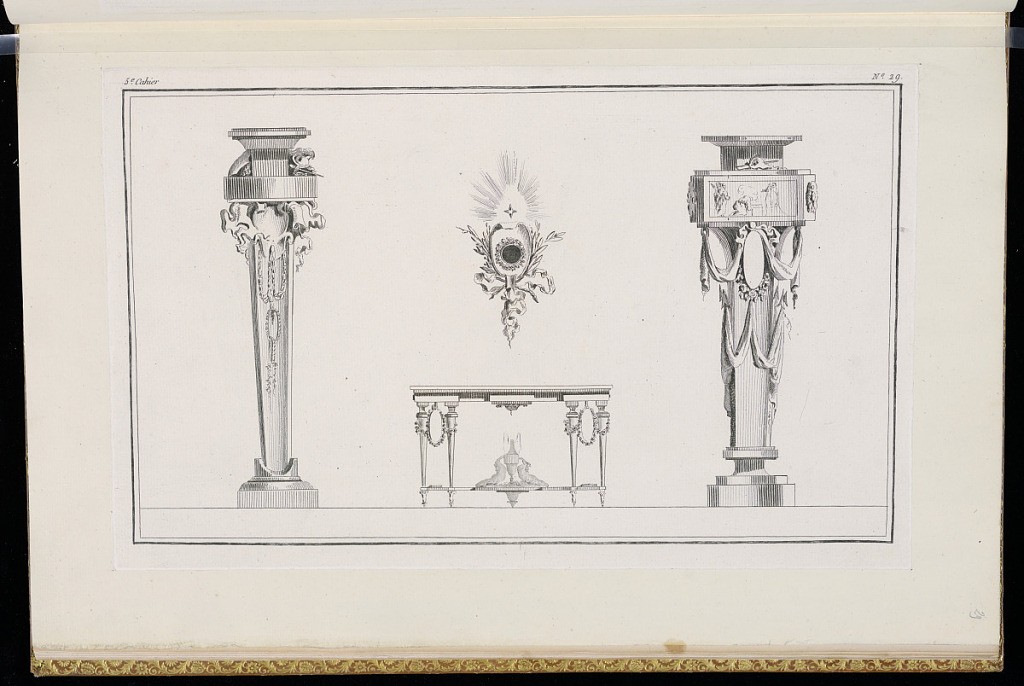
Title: Designs or Gueridons (Plinths), Console Table, and Cartel Clock Case
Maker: Henri Sallembier, French, ca. 1753 - 1820
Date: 1777
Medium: Etching on laid paper
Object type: Print
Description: Designs for two gueridons or plinths flanking a console table and cartel clock case above featuring neoclassical motifs, vase, cartouches, festoons of flowers, military motifs (helmet, shield, sword), classical figures, drapery, olive branches, ribbons, a star, and sun rays. The plate is numbered.